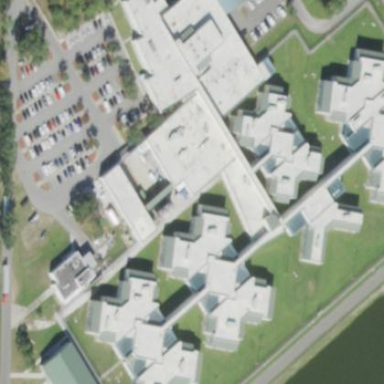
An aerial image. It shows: Prison.